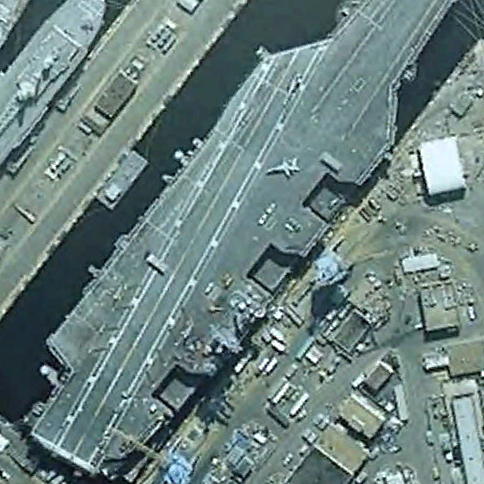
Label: aircraft_carrier